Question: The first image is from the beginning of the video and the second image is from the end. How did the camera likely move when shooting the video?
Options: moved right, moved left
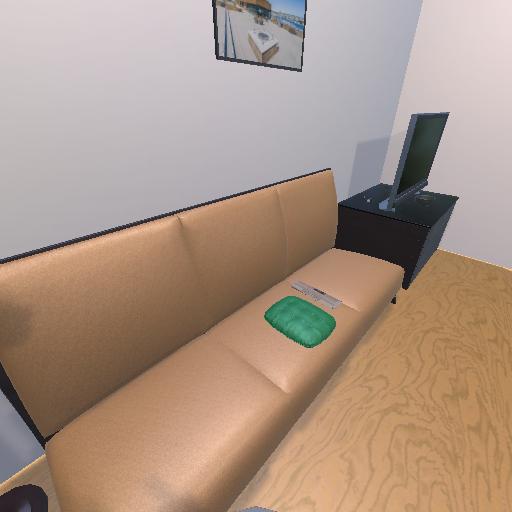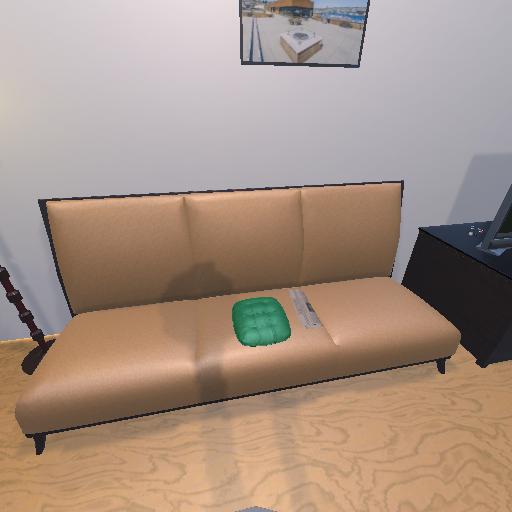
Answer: moved right